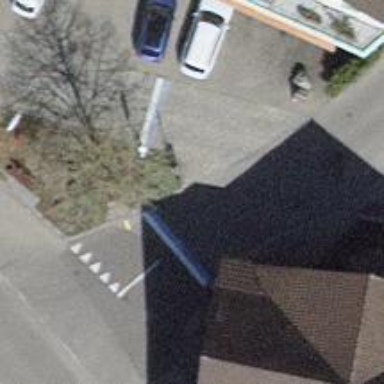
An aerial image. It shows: Bus stop with platform for public transport.